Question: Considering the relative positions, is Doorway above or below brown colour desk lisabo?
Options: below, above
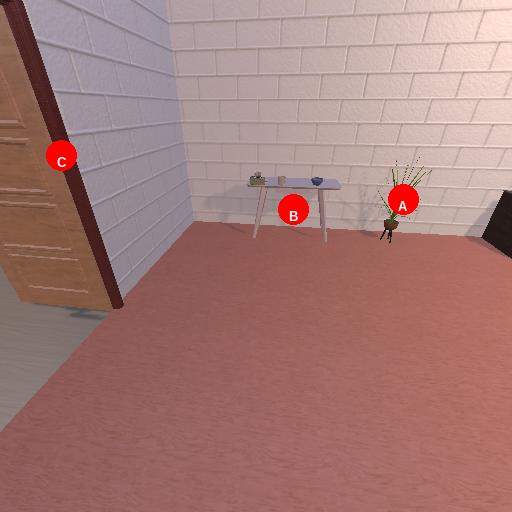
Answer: below